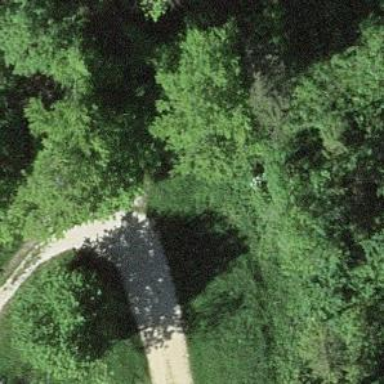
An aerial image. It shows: Track road with ground surface.